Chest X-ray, PA view. Patient: 45 years old, sex M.
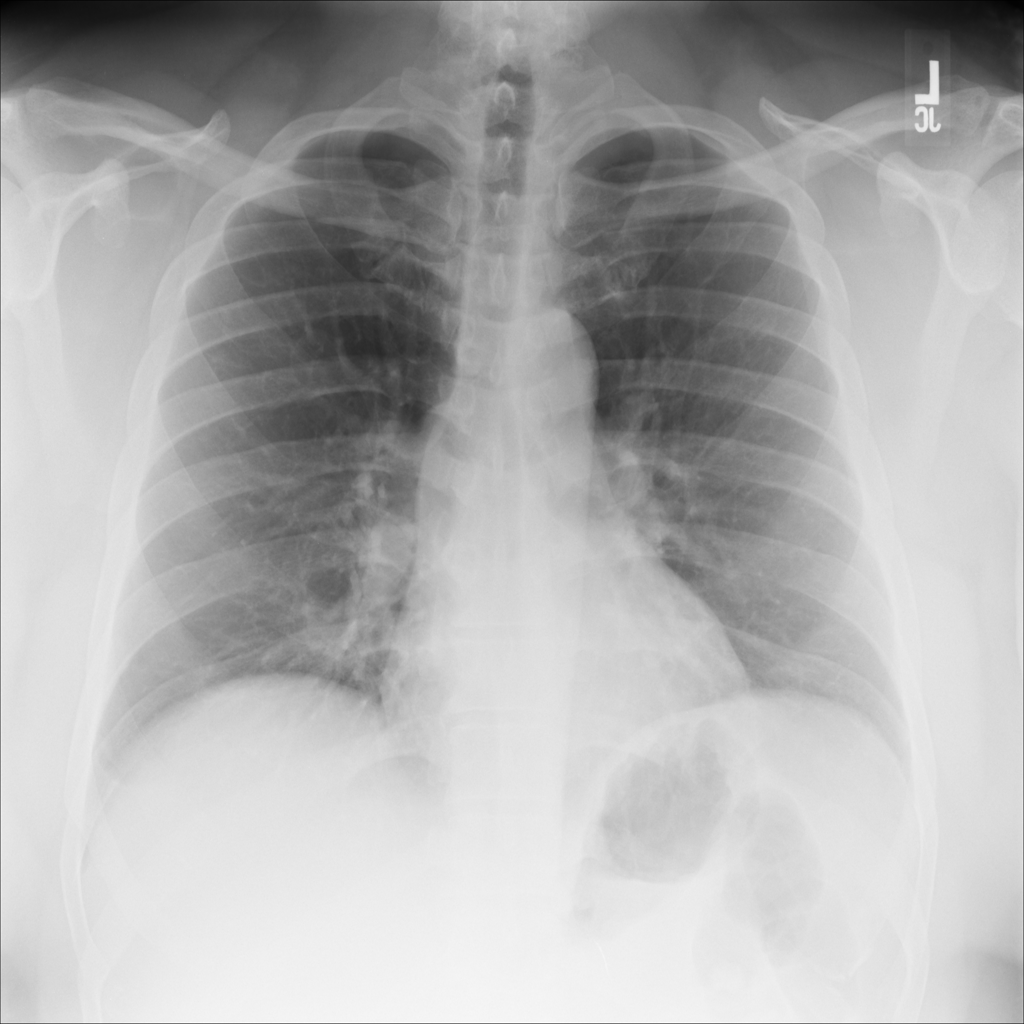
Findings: No Finding